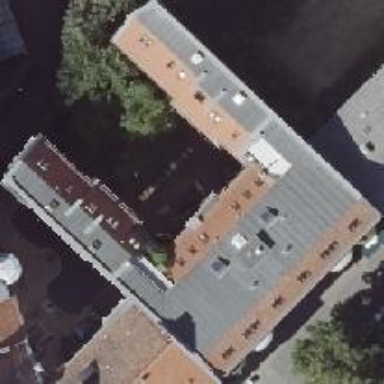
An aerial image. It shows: Unique apartment building with double saltbox roof shape.